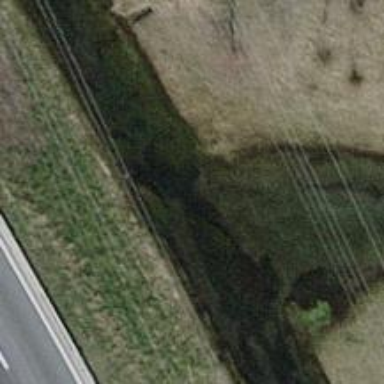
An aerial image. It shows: Ditch in the surroundings.